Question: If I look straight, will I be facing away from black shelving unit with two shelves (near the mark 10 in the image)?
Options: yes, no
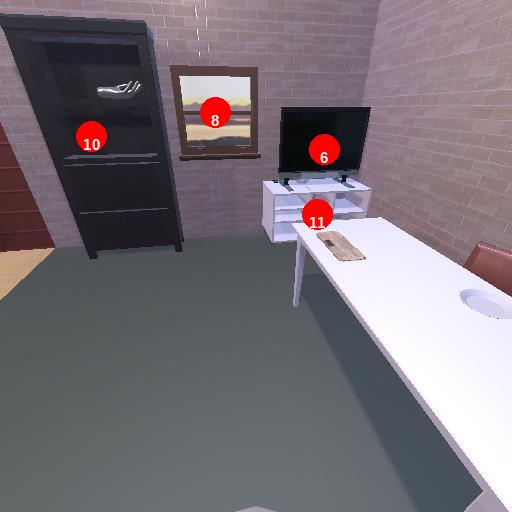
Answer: yes